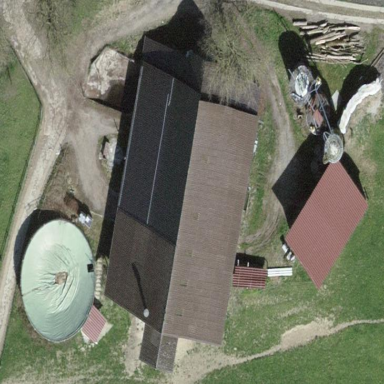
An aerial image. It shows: Farmyard area.